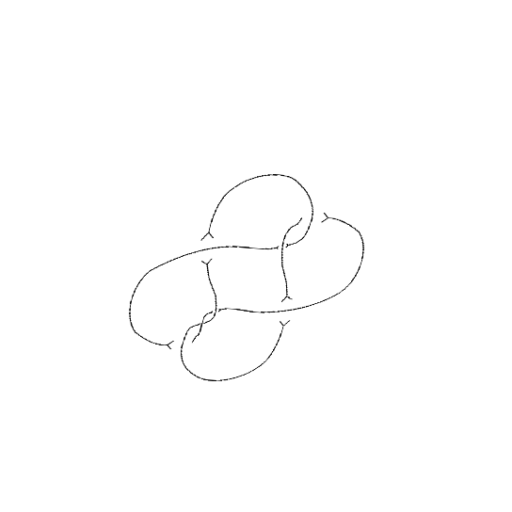
Crossing number: 7